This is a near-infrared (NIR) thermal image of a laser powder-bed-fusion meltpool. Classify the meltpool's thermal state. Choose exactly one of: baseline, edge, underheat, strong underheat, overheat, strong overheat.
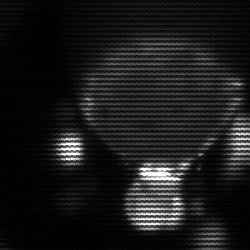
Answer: edge